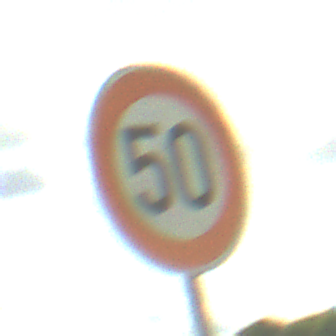
Verkehrszeichen: Geschwindigkeit50
Umgebung: Outdoor, RoadRail
Tageszeit: Midday
Wetter: PartlyCloudy
Licht: Natural
Jahreszeit: NotSpecified
Kontrast: HighContrast